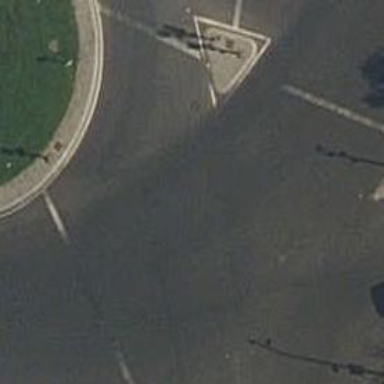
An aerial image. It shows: Primary road with asphalt surface.